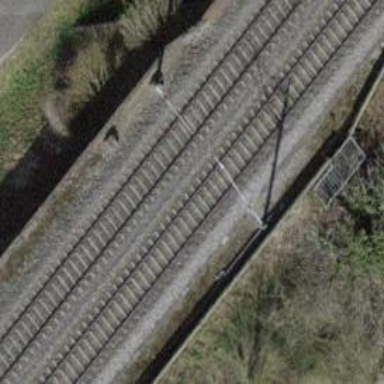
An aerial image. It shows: Single-track railway bridge with contact lines for electrification.